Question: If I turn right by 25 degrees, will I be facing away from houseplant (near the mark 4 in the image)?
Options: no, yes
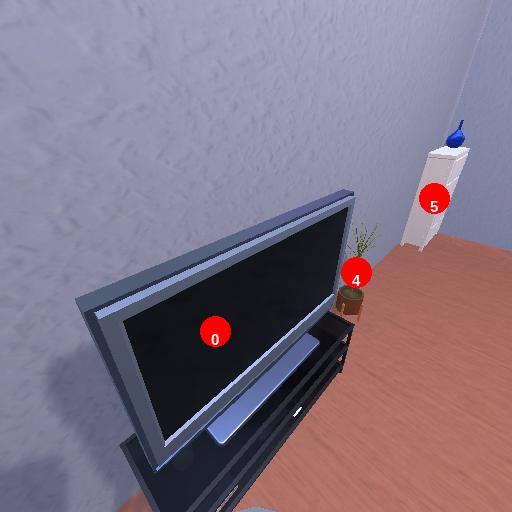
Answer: no